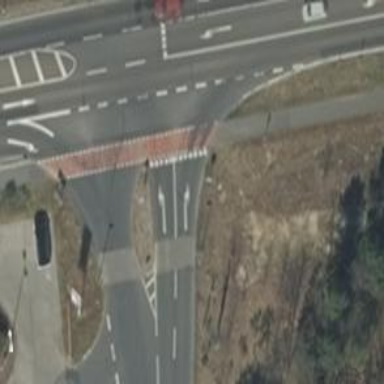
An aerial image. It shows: Road with "give way" sign.